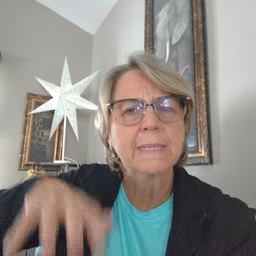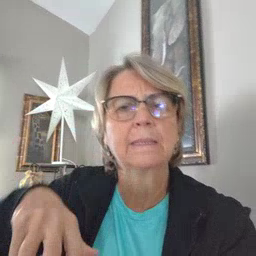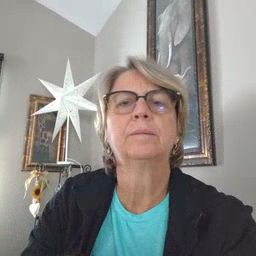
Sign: rain